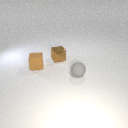
small brown rubber cube in front of small brown metal cube